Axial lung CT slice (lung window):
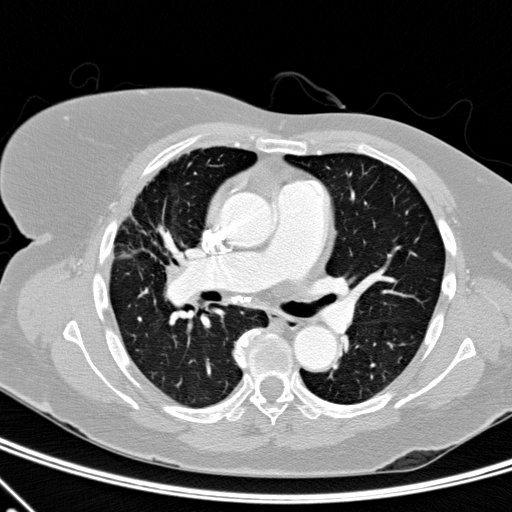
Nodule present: no